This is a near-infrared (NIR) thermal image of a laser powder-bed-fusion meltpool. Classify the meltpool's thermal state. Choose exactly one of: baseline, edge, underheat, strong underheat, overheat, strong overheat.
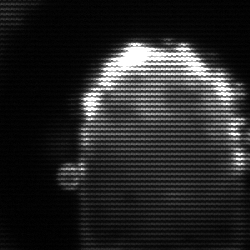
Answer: baseline